【题型】解答题　【知识点】平面几何　【难度】easy
如图，$AD \perp AB$ 于 $A$，$BE \perp AB$ 于 $B$，$C$ 是 $AB$ 上的动点，若 $\angle DCE=90^\circ$。求证：$\triangle ACD \sim \triangle BEC$。

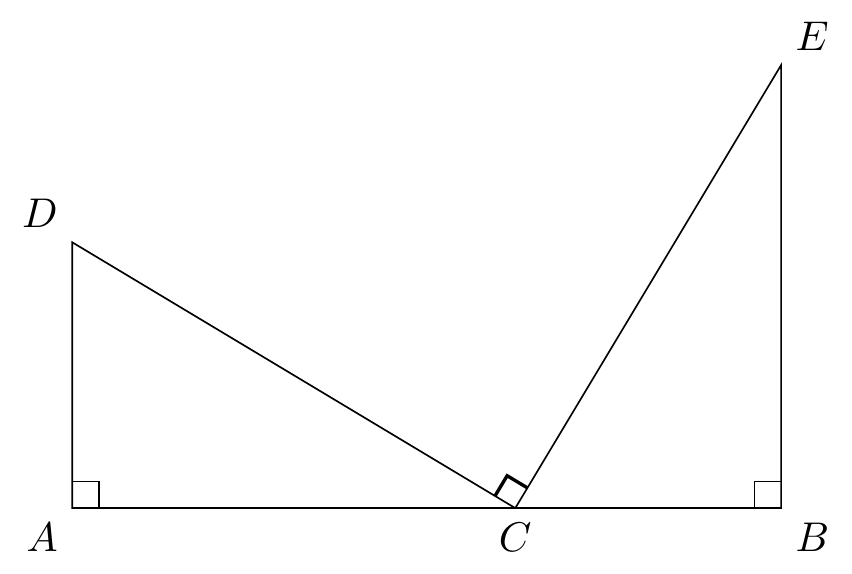
【解答】
证明：
$\because AD \perp AB$，$BE \perp AB$，

$\therefore \angle DAC = 90^\circ = \angle EBC$，

$\therefore \angle D + \angle ACD = 90^\circ$，$\angle E + \angle ECB = 90^\circ$。

$\because \angle DCE = 90^\circ$，

$\therefore \angle DCA + \angle ECB = 90^\circ$，

$\therefore \angle D = \angle ECB$。

又 $\because \angle DAC = 90^\circ = \angle EBC$，

$\therefore \triangle ACD \sim \triangle BEC$。